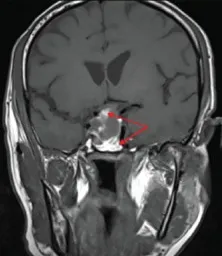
(B) MRI pituitary T1 coronal section.
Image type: radiology (mri)